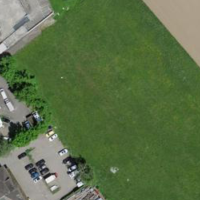
EUNIS habitat code: 25
Species observed at this site:
Epilobium hirsutum